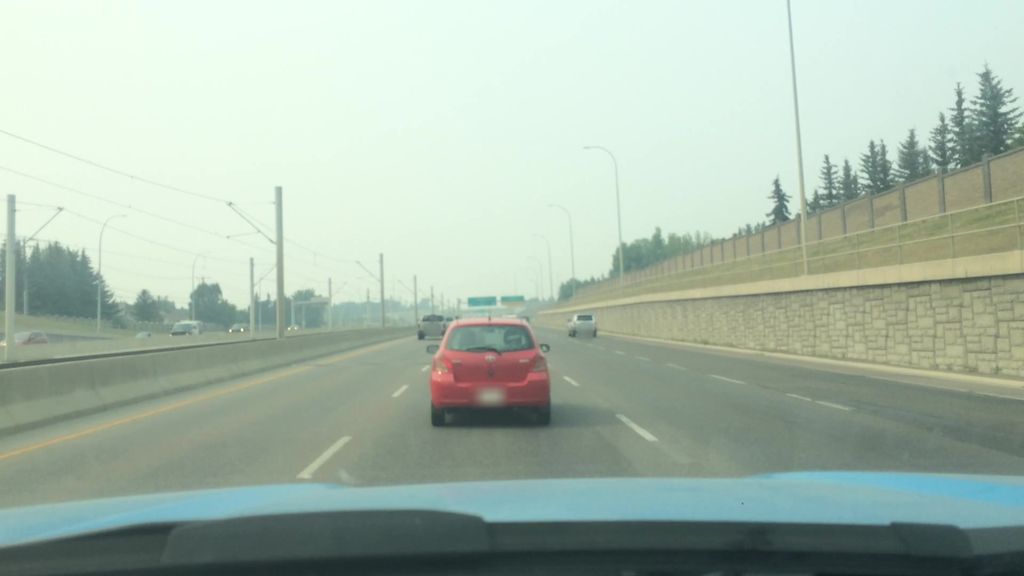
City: calgary